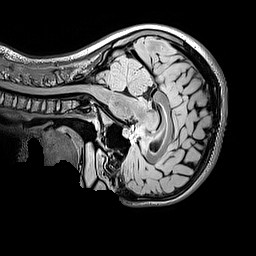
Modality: FLAIR
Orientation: sagittal
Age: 11
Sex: female
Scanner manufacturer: siemens
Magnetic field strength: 3 T
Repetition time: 5 s
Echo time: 0.388 s